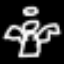
Label: angel